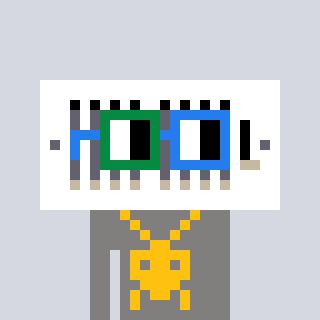
a pixel art character with square green and blue glasses, a vent-shaped head and a bluegrey-colored body on a cool background